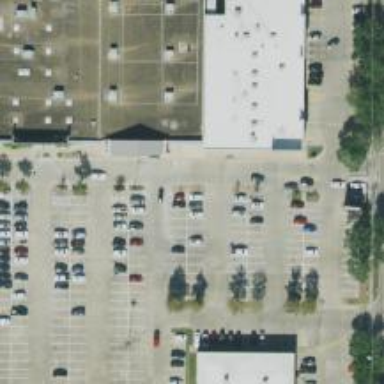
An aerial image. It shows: Parking space.